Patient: sex M, age 73
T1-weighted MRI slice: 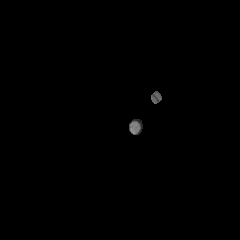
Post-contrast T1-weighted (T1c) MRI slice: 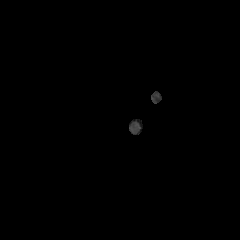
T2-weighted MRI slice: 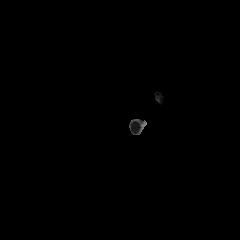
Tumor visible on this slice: no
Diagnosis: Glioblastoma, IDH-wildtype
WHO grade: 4